Interaction volume radius: 5 \u00c5
Interaction volume height: 10 \u00c5
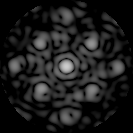
Disorder parameter: 0.4188